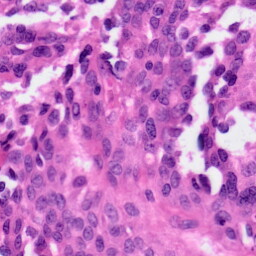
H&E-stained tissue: Ovarian